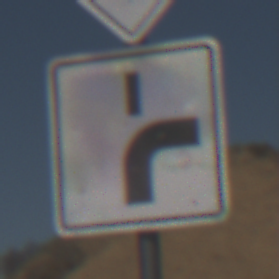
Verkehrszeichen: VerlaufVorfahrtsstrasse8
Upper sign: Vorfahrtsstrasse
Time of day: Midday
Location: Outdoor (Nature)
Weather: Clear
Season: NotSpecified
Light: Natural